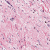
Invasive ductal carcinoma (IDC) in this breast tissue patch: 0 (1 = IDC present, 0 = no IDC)